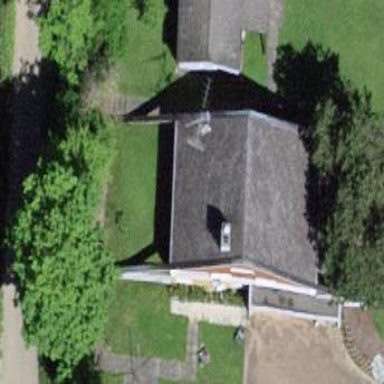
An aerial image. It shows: Detached building.